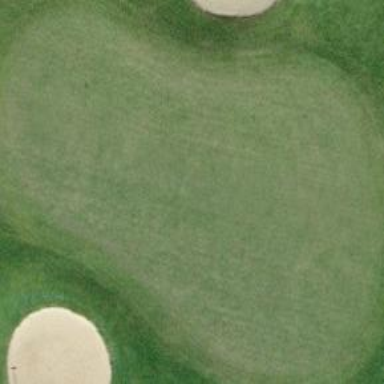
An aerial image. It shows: Golf green.